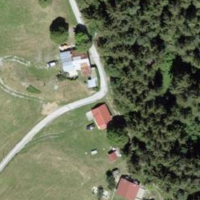
EUNIS habitat code: 24
Species observed at this site:
Sorbus aucuparia